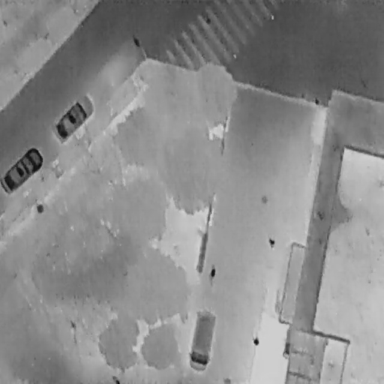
There are two Cars in the infrared image.